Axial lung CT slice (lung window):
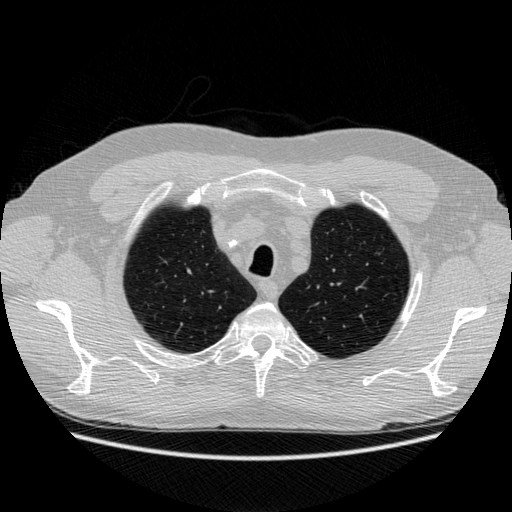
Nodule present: no